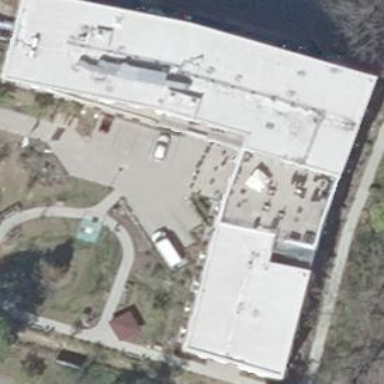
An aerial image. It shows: Nursing home building.